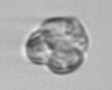
Label: Karenia